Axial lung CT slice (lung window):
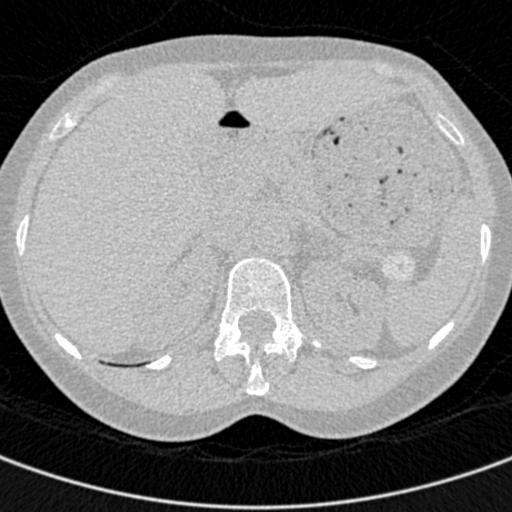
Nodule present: no